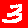
Digit: 3